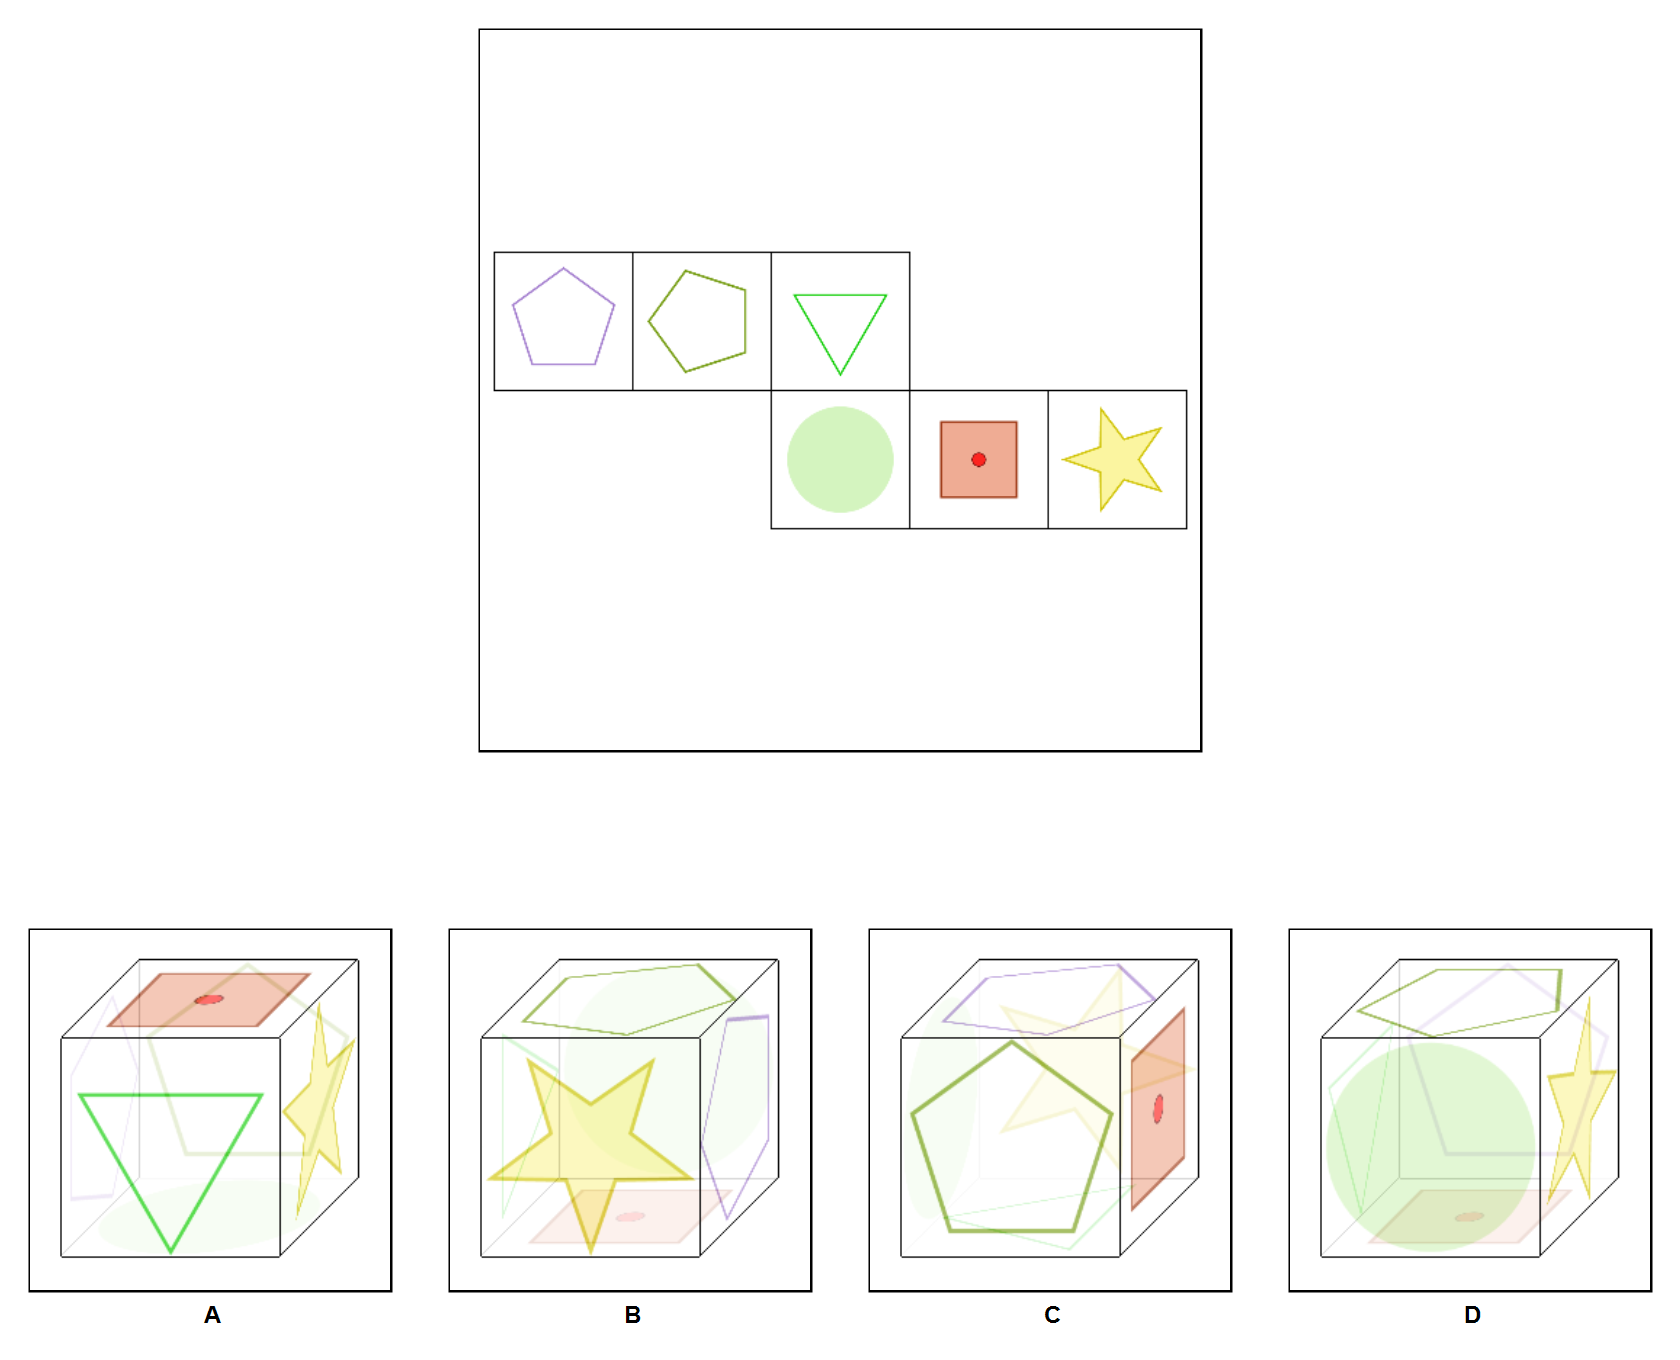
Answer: B